Question: I read this <URL> ..
Below is my code
I basically want to change my userplan when the currency is changed.
like this image

'''
<tr class="borderTop">
<td class="formLbl topPadding"><label for="currency.id"><g:message code="currency.label"/></label></td>
<td class="value ${hasErrors(bean: cifInstance, field: 'currency', 'errors')}">
<g:select name="currency.id" value="${cifInstance?.currency?.id}" from="${currency}" optionKey="id" optionValue="${{it.sym }}"
onchange="${remoteFunction(
controller:'singUp',
action:'findUserPlanByCurrency',
params:''id=' + escape(this.value)',
onComplete:'updateUserPlan(e)')}"
/>
</td>
</tr>
<tr class="borderTop">
<td class="formLbl topPadding"><label for="noOfUser"><g:message code="max.user.label"/></label></td>
<td>
<g:hiddenField name="userPlan" value="${noOfUser?.id}"/>
<g:hiddenField name="jumlahuser" id="jumlahuser" value="${noOfUser?.noOfUser}"/>
<g:select name="userplan.id" value="${noOfUser?.id}" from="${com.teravin.collection.maintenance.UserPlan.findAllByDeleteFlag('N')}" optionKey="id" optionValue="${{it.noOfUser }}"/>
</td>
</tr>
'''
Below is my javascript
'''
function updateUserPlan(e) {
var userplan = eval("(" + e.responseText + ")") // evaluate JSON
alert(userplan);
if (userplan) {
var rselect = document.getElementById('userplan.id')
// Clear all previous options
var l = rselect.length
while (l > 0) {
l--
rselect.remove(l)
}
for (var i=0; i < userplan.length; i++) {
var userplan2 = userplan[i]
var opt = document.createElement('option');
opt.text = userplan2.name
opt.value = userplan2.id
try {
rselect.add(opt, null) // standards compliant; doesn't work in IE
}
catch(ex) {
rselect.add(opt) // IE only
}
}
'''
so when I change the currency... it will get a value from Controller
'''
def findUserPlanByCurrency={
println "================ "+params
def currency = Currency.get(params.currency)
def userplan = UserPlan.findAllByCurrency(currency)
println "aaaaaaaaaaaaaaaaaaaaaaaaaaa"
if (userplan) {
if (!params.id) {
if (userplan.deleteFlag.equals("N"))
response.status = 405
else
response.status = 409
}
else {
if (params.id.equals(userplan.id.toString()))
response.status = 200
else{
if (userplan.deleteFlag.equals("N"))
response.status = 405
else
response.status = 409
}
}
}
else {
response.status = 200
}
if (params.callback) {
render "${params.callback}(${params as JSON})"
}
else {
render "${params as JSON}"
}
}
'''
When I change the currency, then user plan is not changed ? I am using asset pipeline to call JS, Css and Images too.
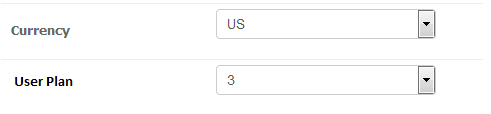
Answer: '''
<g:select name="currency.id" value="${cifInstance?.currency?.id}" from="${currency}" optionKey="id" optionValue="${{it.sym }}"
onchange="${remoteFunction(
controller:'signUp',
action:'findUserPlanByCurrency',
params:''currency=' + escape(this.value)',
onComplete:'updateClasses(arguments[0])')}"
/>
'''
first : it will process on controller findUserplanByCurrency then render as JSON
and add a a code javascript like this
'''
function updateSelect(e, selectId) {
// The response comes back as a bunch-o-JSON
var json = eval("(" + e.responseText + ")");
if (json) {
var rselect = document.getElementById(selectId);
// Clear all previous options
var l = rselect.length;
while (l > 0) {
l--;
rselect.remove(l);
}
for (var i=0; i < json.length; i++) {
var js = json[i];
var opt = document.createElement('option');
alert(json);
opt.text = js.noOfUser;
opt.value = js.id;
try {
rselect.add(opt, null); // standards compliant; doesn't work in IE
}
catch(ex) {
rselect.add(opt); // IE only
}
}
}
}
'''